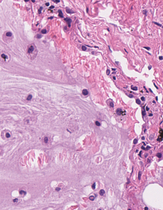
Tumor epithelial tissue: no
Tumor-associated stroma tissue: no
Normal tissue: yes